This time-frequency spectrogram was computed from a rotor test-rig vibration snapshot; brighter regions carry more energy. What is the most likely rotor condition (normal, misalignment, unbalance, looseness)?
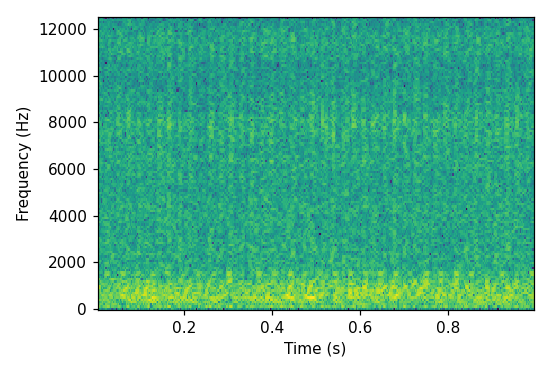
Answer: unbalance